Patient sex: F
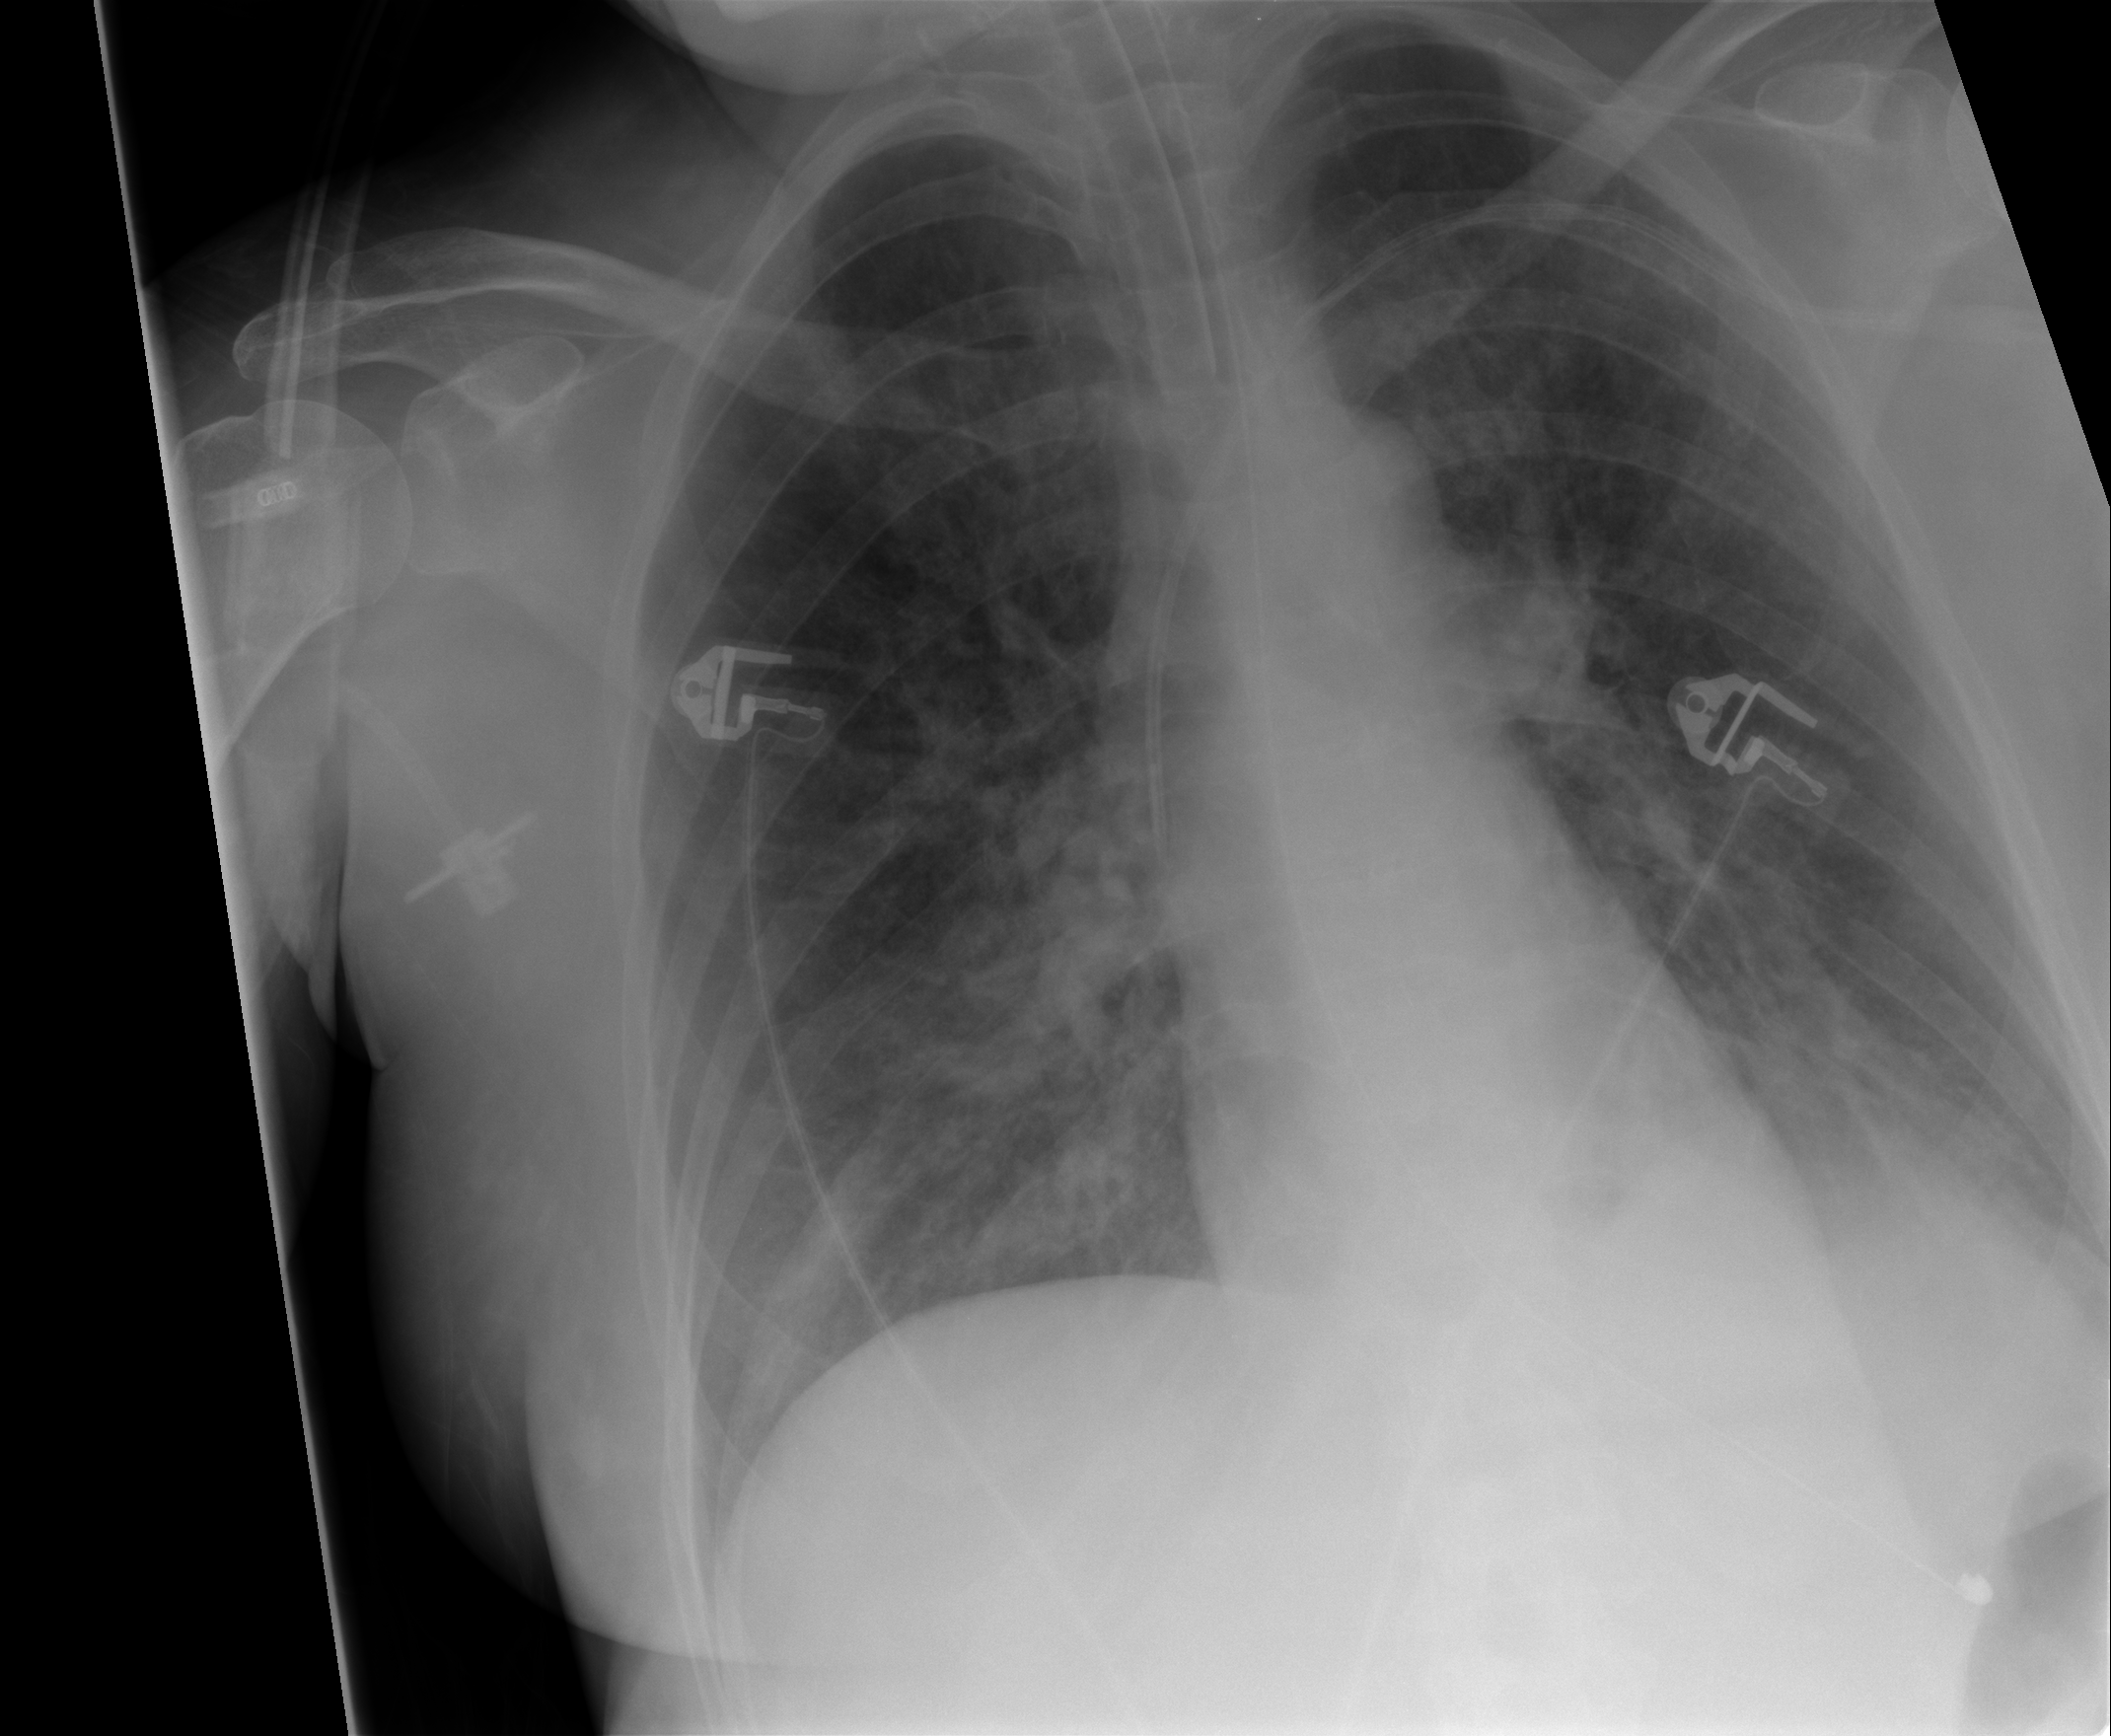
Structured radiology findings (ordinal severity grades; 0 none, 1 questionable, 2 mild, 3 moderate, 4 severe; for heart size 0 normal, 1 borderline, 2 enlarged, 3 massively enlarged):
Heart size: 0
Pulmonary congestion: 3
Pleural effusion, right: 0
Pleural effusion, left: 0
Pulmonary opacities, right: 2
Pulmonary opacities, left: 2
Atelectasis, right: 2
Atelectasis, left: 2